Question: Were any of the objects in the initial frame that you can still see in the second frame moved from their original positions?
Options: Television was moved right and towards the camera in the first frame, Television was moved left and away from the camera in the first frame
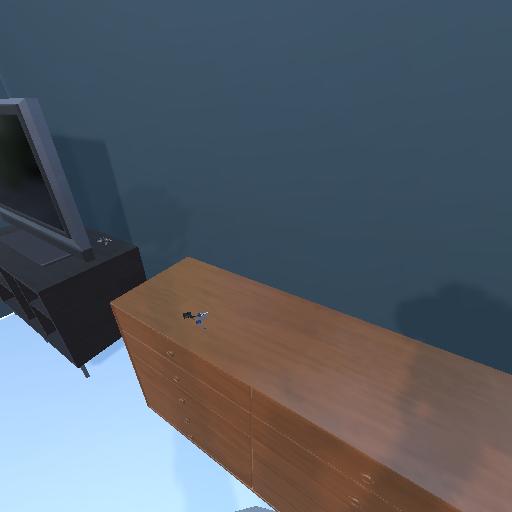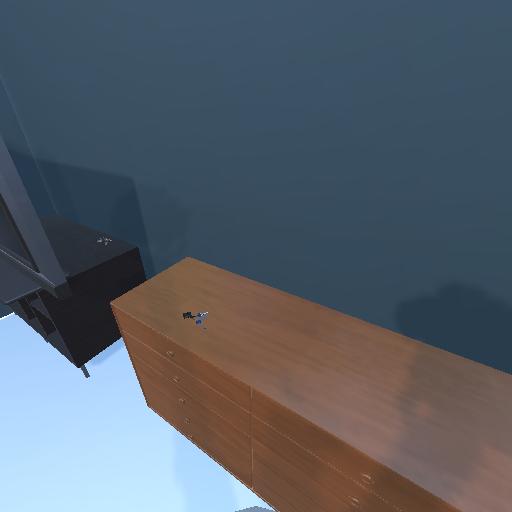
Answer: Television was moved right and towards the camera in the first frame